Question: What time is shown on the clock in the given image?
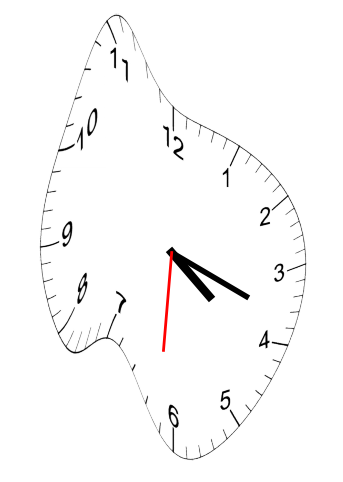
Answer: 04:18:31